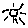
Label: sun